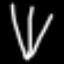
Label: fork